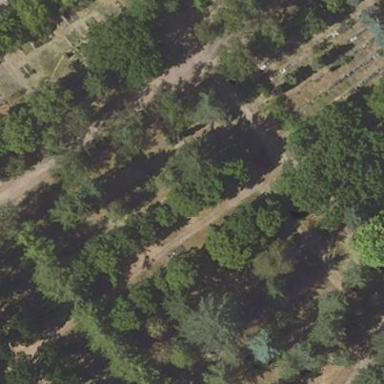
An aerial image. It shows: Grave yard.